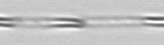
Label: Leptocylindrus